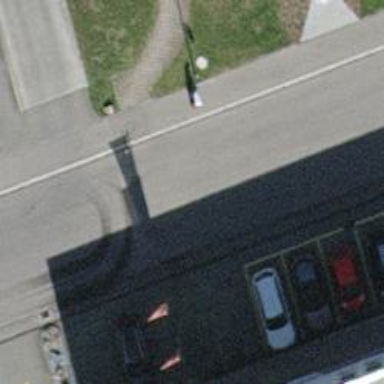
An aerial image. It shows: Bollard.